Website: macys
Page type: billing-address
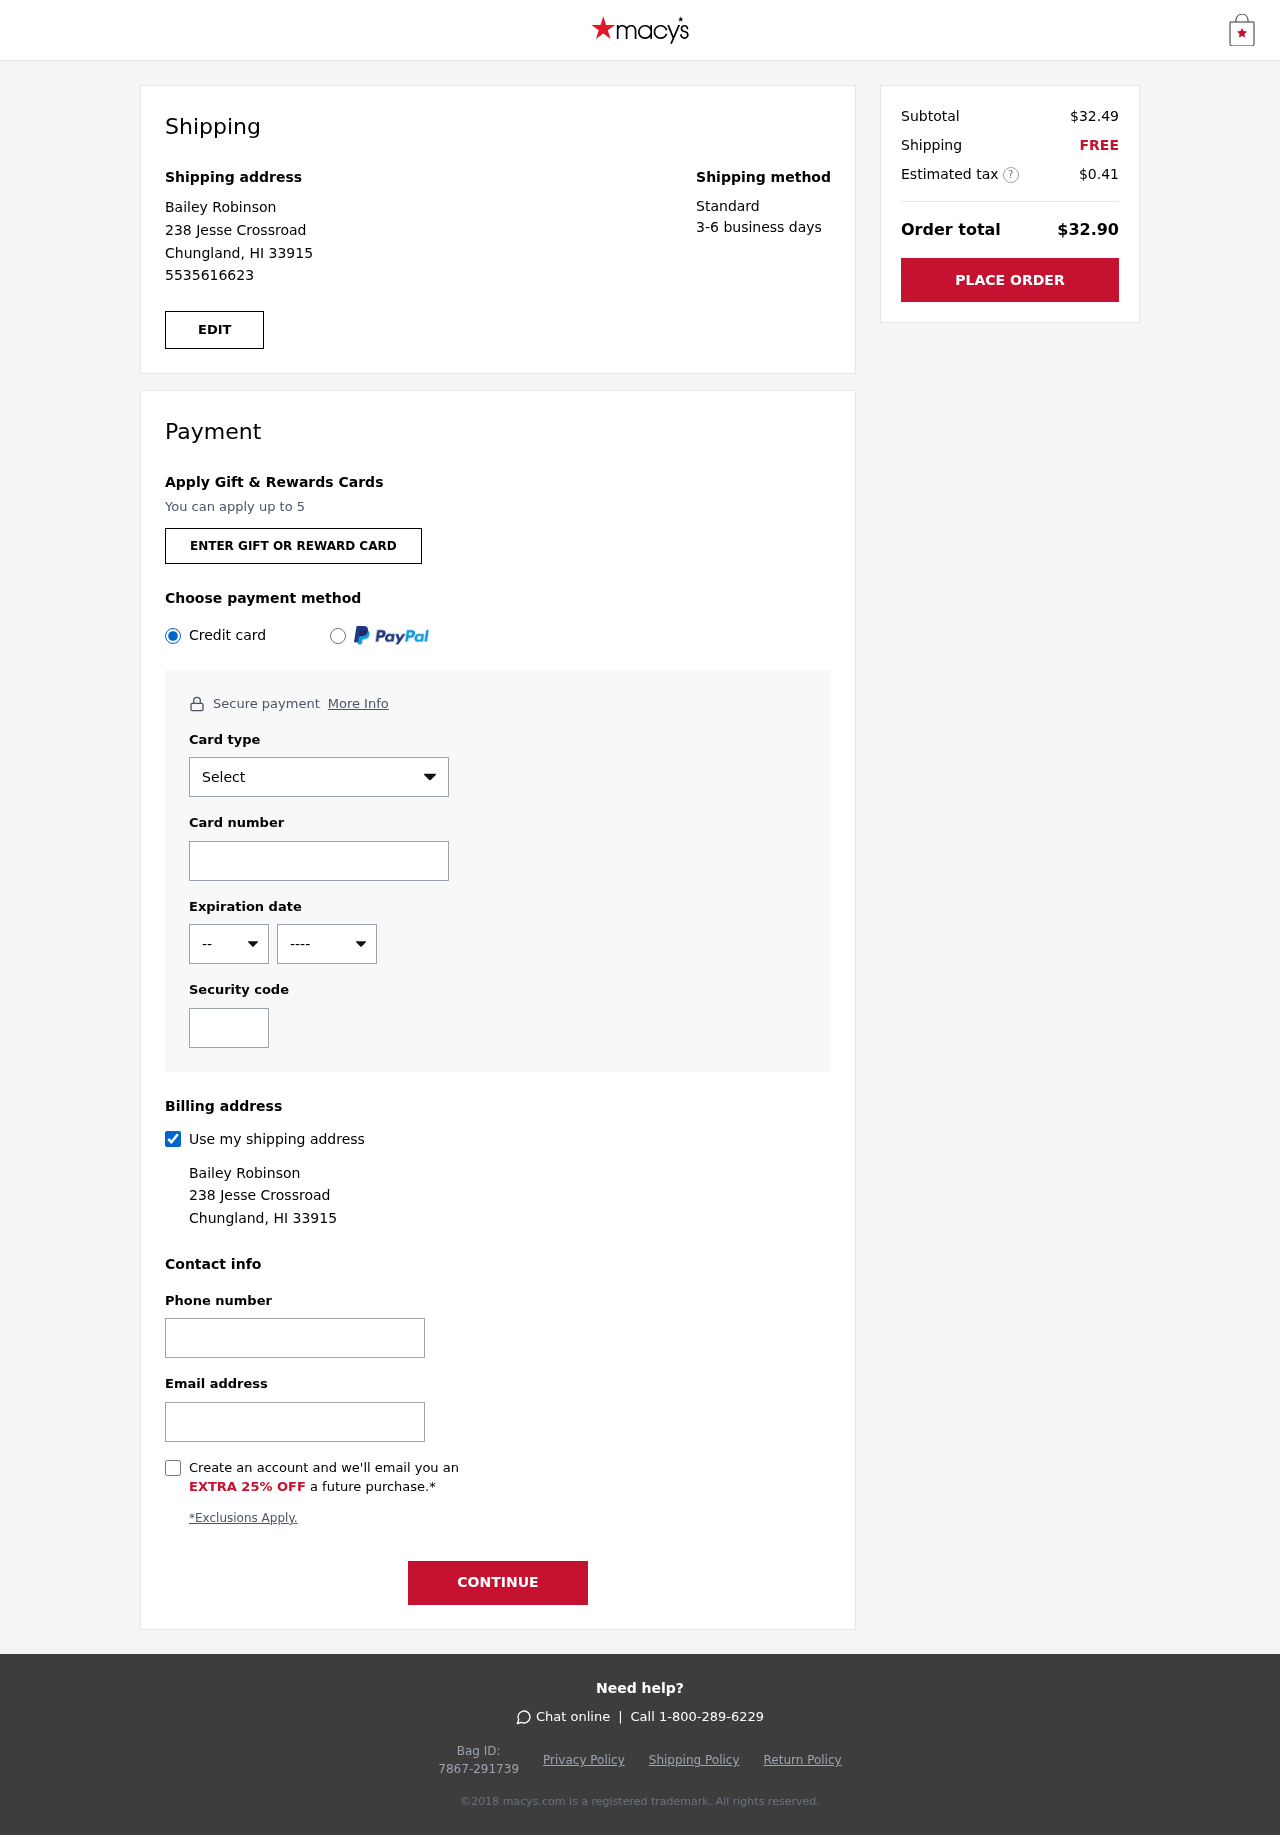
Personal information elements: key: PII_CARD_CVV
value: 954
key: PII_CARD_EXPIRY_MONTH
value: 12
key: PII_CARD_EXPIRY_YEAR
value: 28
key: PII_CARD_NUMBER
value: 6577 6177 3951 5139
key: PII_CARD_TYPE
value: Discover
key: PII_EMAIL
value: baileyrobinson@yahoo.com
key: PII_FULLNAME
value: Bailey Robinson
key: PII_PHONE
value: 5535616623
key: PII_STREET
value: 238 Jesse Crossroad
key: PII_CITY_STATE_ZIP
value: Chungland, HI 33915
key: PII_FIRSTNAME
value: Bailey
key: PII_LASTNAME
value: Robinson
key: PII_FULLNAME2
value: Bailey Robinson
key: PII_FULLNAME3
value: Bailey Robinson
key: PII_FIRSTNAME2
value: Bailey
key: PII_FIRSTNAME3
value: Bailey
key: PII_LASTNAME2
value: Robinson
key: PII_LASTNAME3
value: Robinson
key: PII_FIRSTNAME_DERIVED
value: Bailey
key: PII_LASTNAME_DERIVED
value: Robinson
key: PII_FULLNAME_DERIVED
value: Bailey Robinson
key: PII_NAME_FULL_DERIVED
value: Bailey Robinson
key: PII_PHONE2
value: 5535616623
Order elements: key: ORDER_SUBTOTAL
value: $32.49
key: ORDER_SHIPPING_COST
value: FREE
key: ORDER_TAX
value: $0.41
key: ORDER_TOTAL
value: $32.90